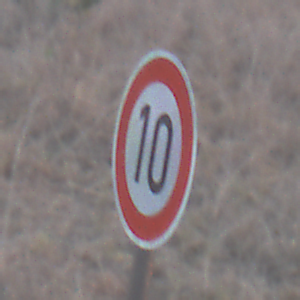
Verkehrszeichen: Geschwindigkeit10
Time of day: SunriseSunset
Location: Outdoor (Nature)
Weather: Clear
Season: NotSpecified
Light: Natural